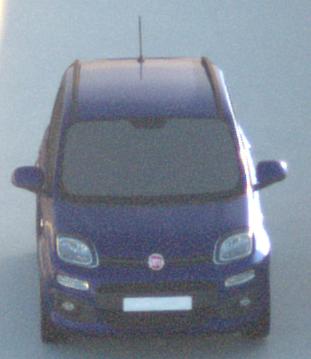
Make: Fiat
Model: Panda 1.2 8V
Detailed model: Panda (312)
Model produced from: 2013/02
Model produced until: 2013/12
Doors: 5
Color: blue
Road condition: dry road
Daytime: sunrise or sunset
Contrast: high contrast